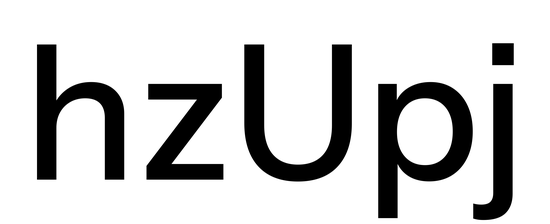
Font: InstrumentSans_Medium